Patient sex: M
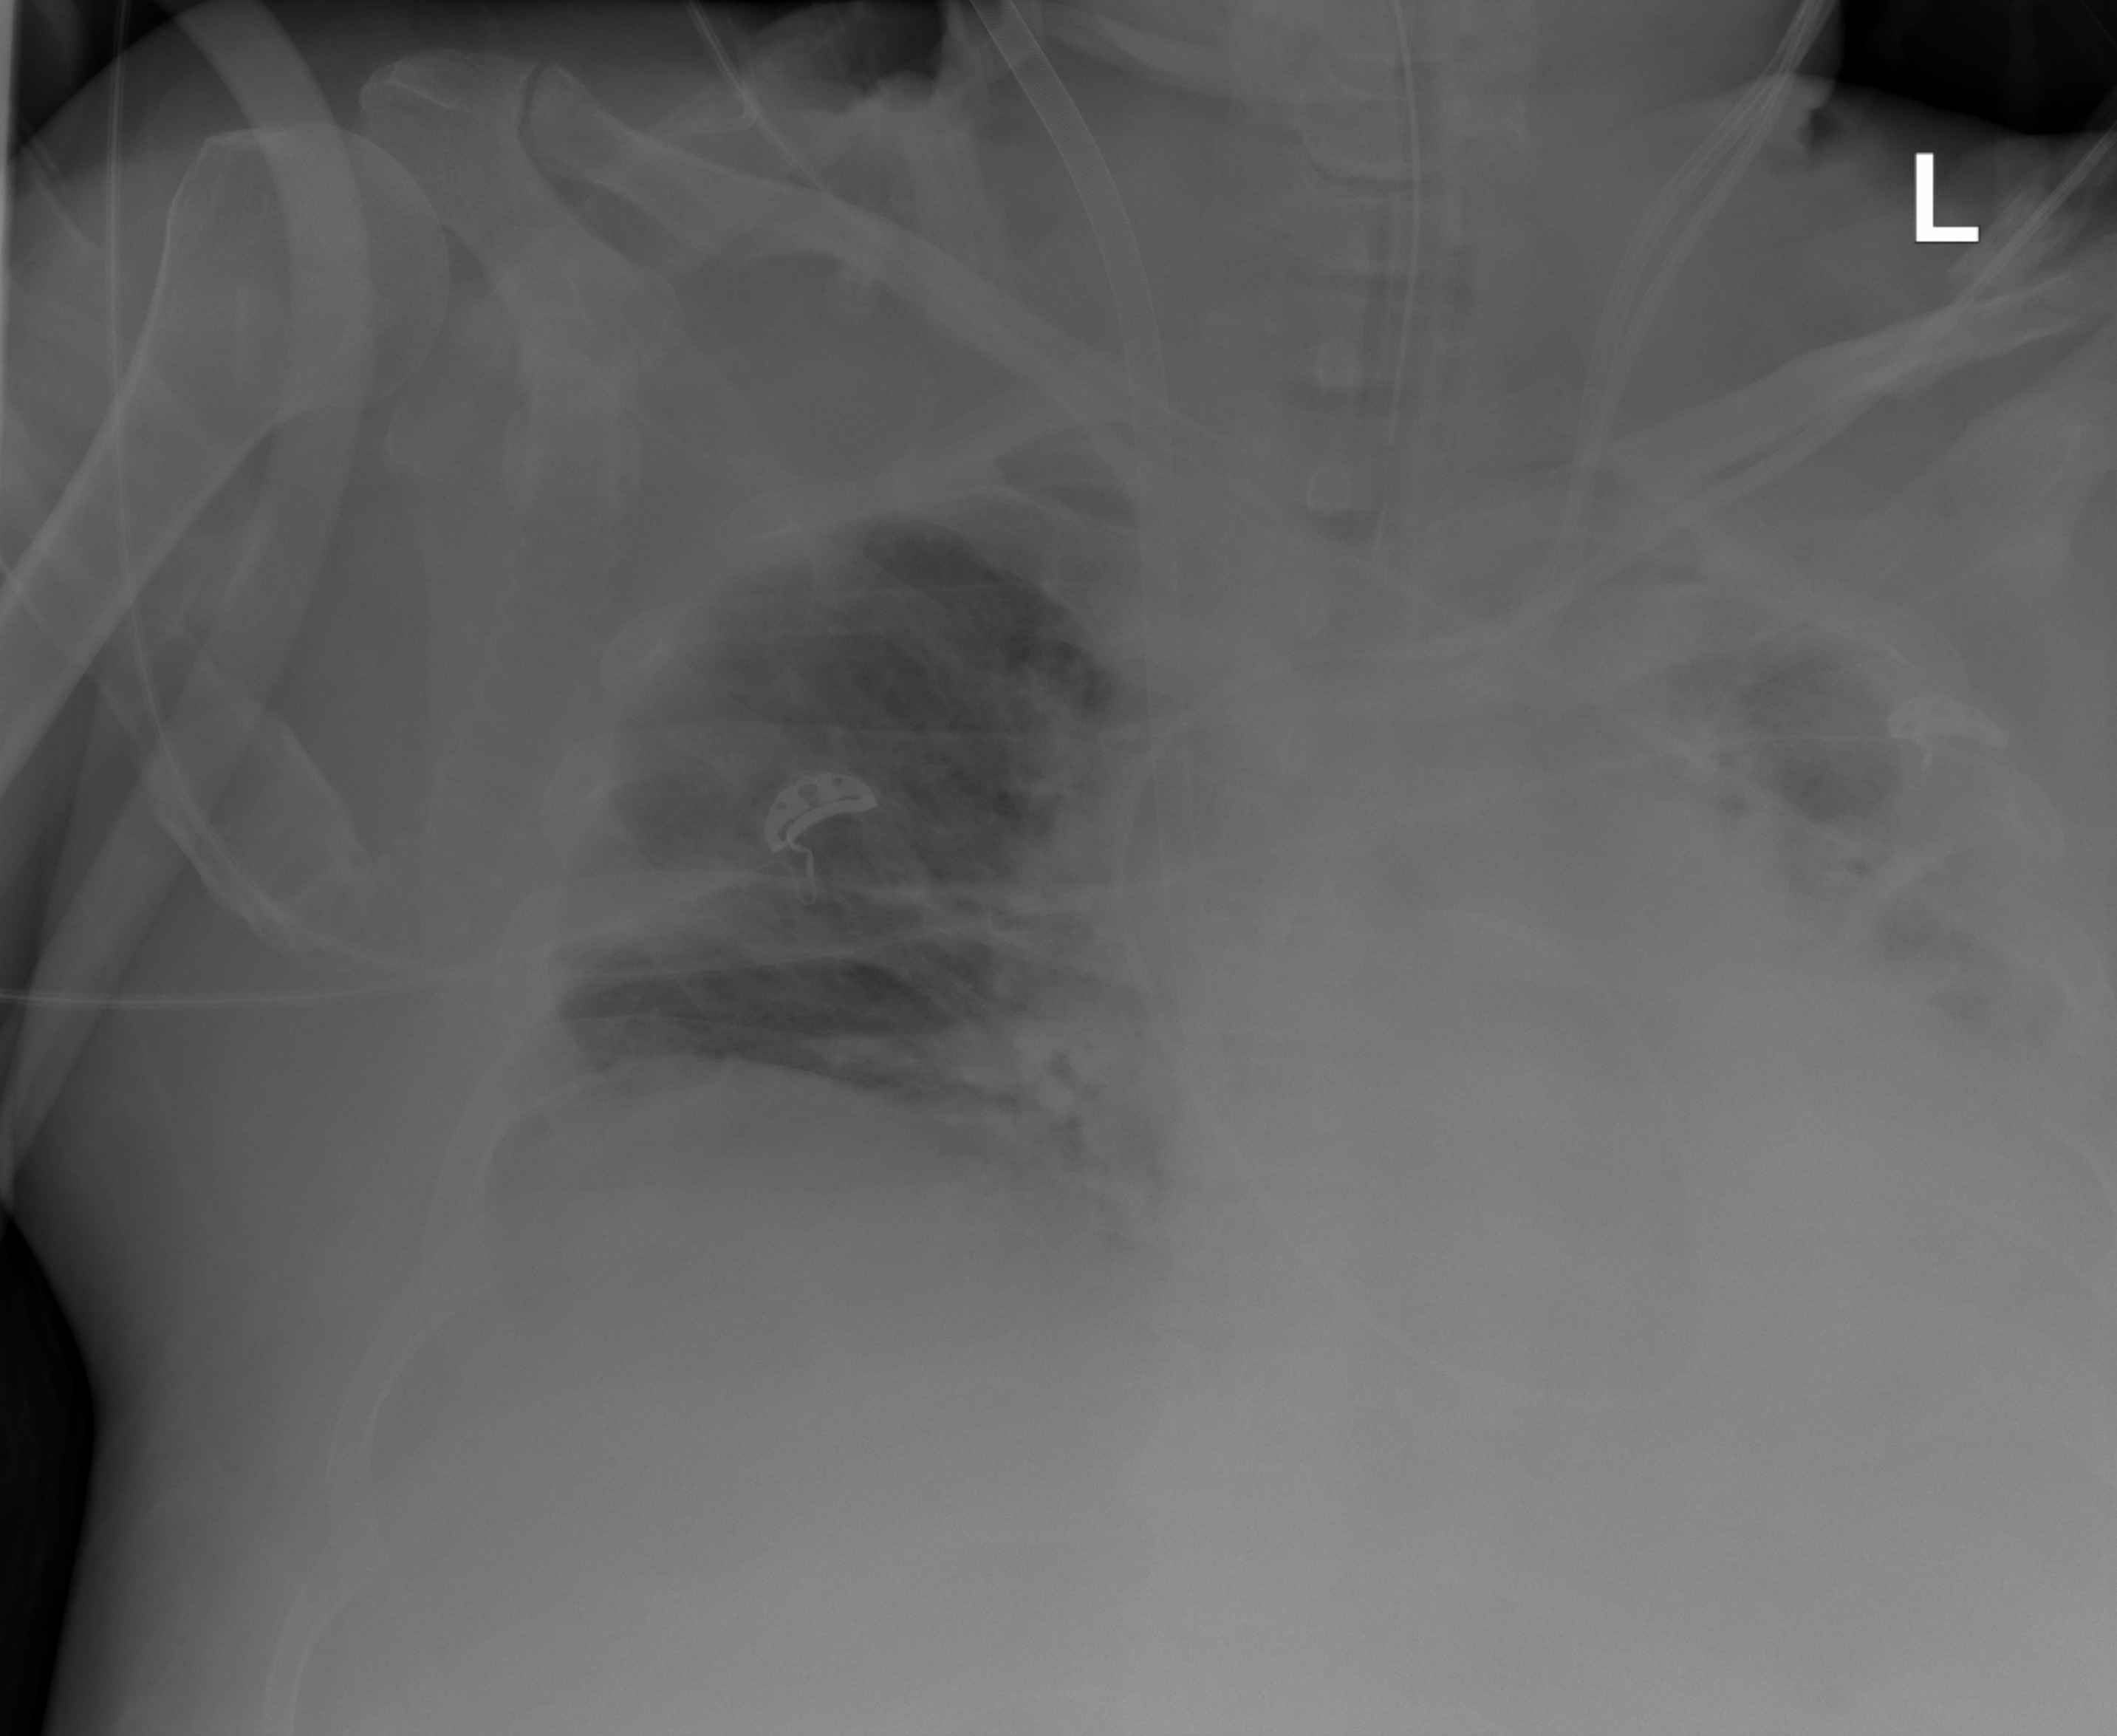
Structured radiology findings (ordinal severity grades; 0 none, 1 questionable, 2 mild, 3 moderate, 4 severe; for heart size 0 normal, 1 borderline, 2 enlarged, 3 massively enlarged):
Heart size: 2
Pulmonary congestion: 3
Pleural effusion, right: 2
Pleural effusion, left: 3
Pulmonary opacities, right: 2
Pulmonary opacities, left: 3
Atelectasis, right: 2
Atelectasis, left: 3